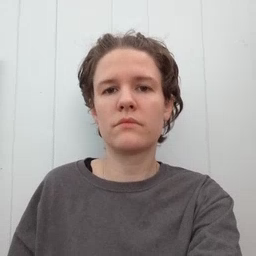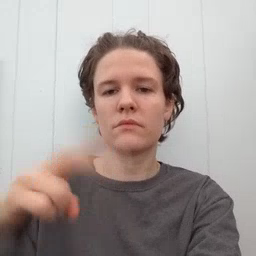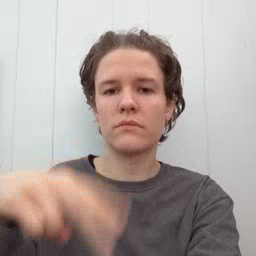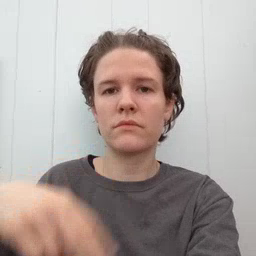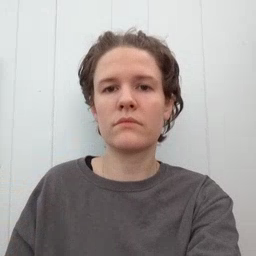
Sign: read